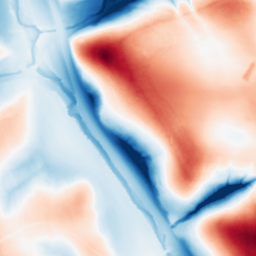
Category: classical
Decomposition family: uniform
Decomposition parameters: size: 100
Upsampling method: linear_exact
Upsampling parameters: scale: 2
Upsampling scale: 2